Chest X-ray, PA view. Patient: 40 years old, sex M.
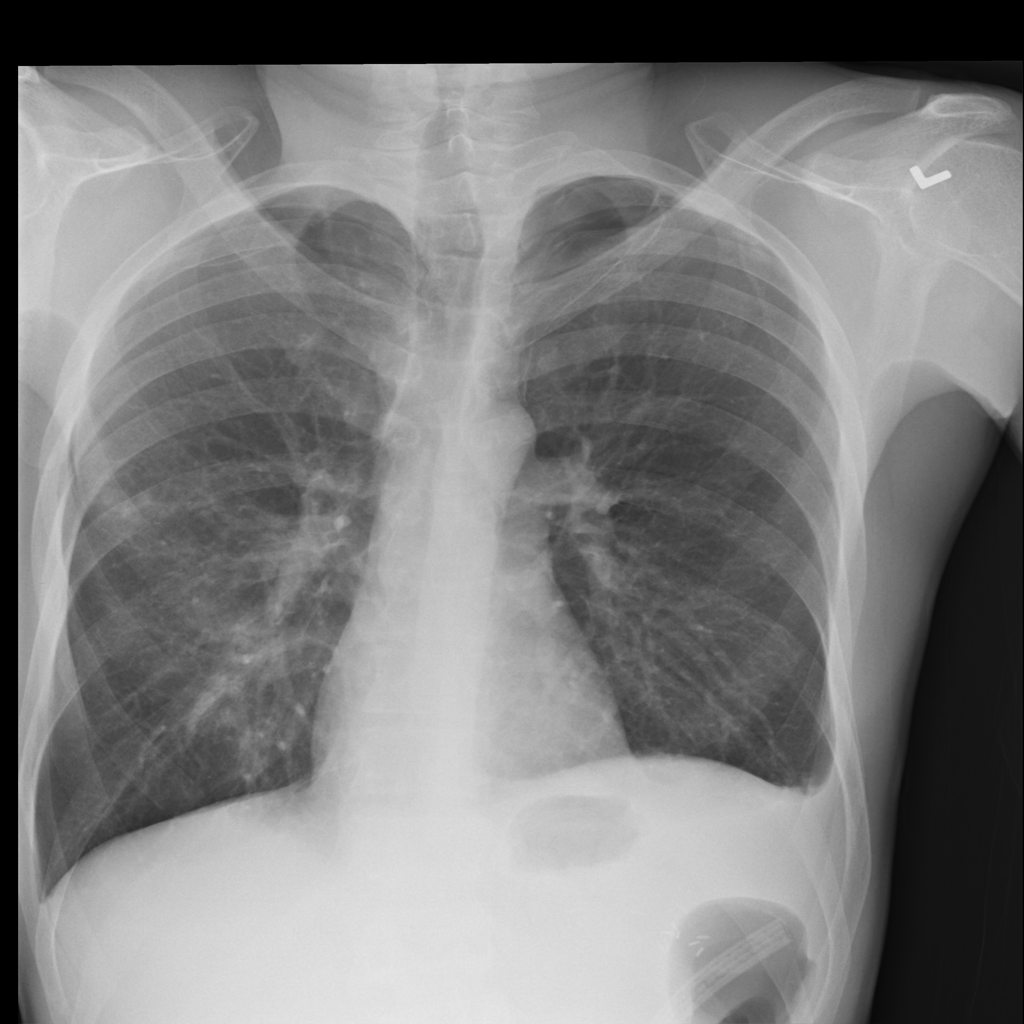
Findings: Effusion